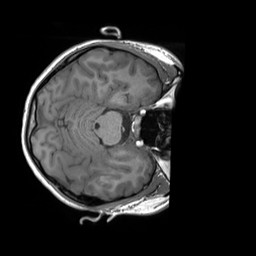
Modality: T1w
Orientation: axial
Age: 21
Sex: female
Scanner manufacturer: siemens
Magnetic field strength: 3 T
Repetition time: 1.8 s
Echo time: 0.00232 s